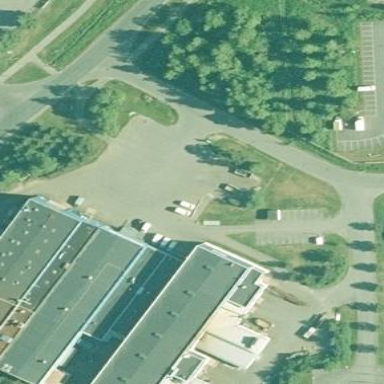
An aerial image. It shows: Industrial building.